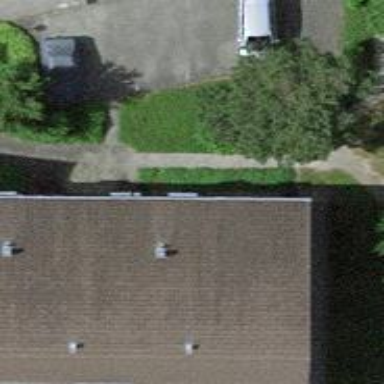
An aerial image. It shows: Residential building.